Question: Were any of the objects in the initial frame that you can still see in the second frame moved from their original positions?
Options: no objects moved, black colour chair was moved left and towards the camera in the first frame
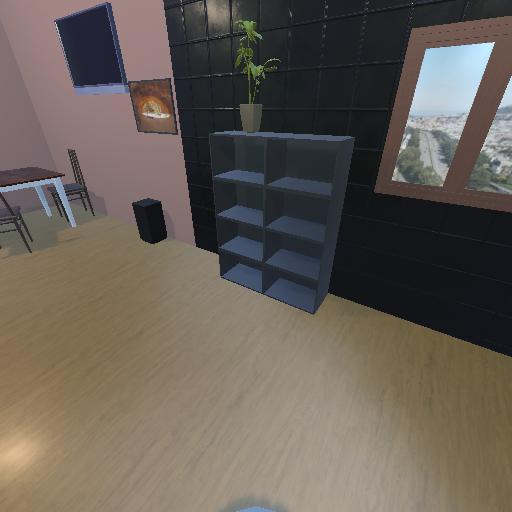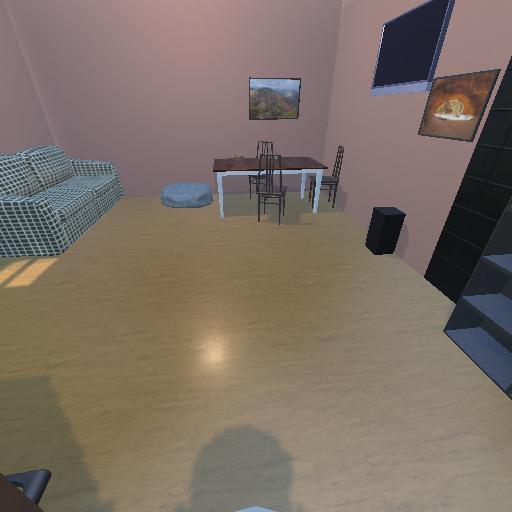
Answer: no objects moved